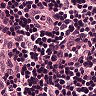
Metastatic tissue present: no